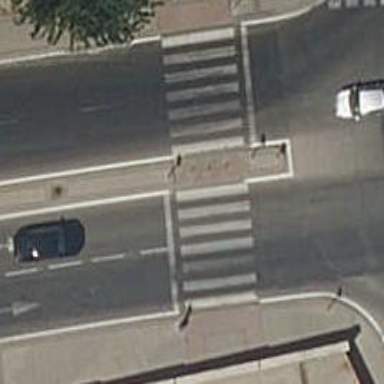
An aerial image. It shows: Road crossing with traffic signals.